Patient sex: M
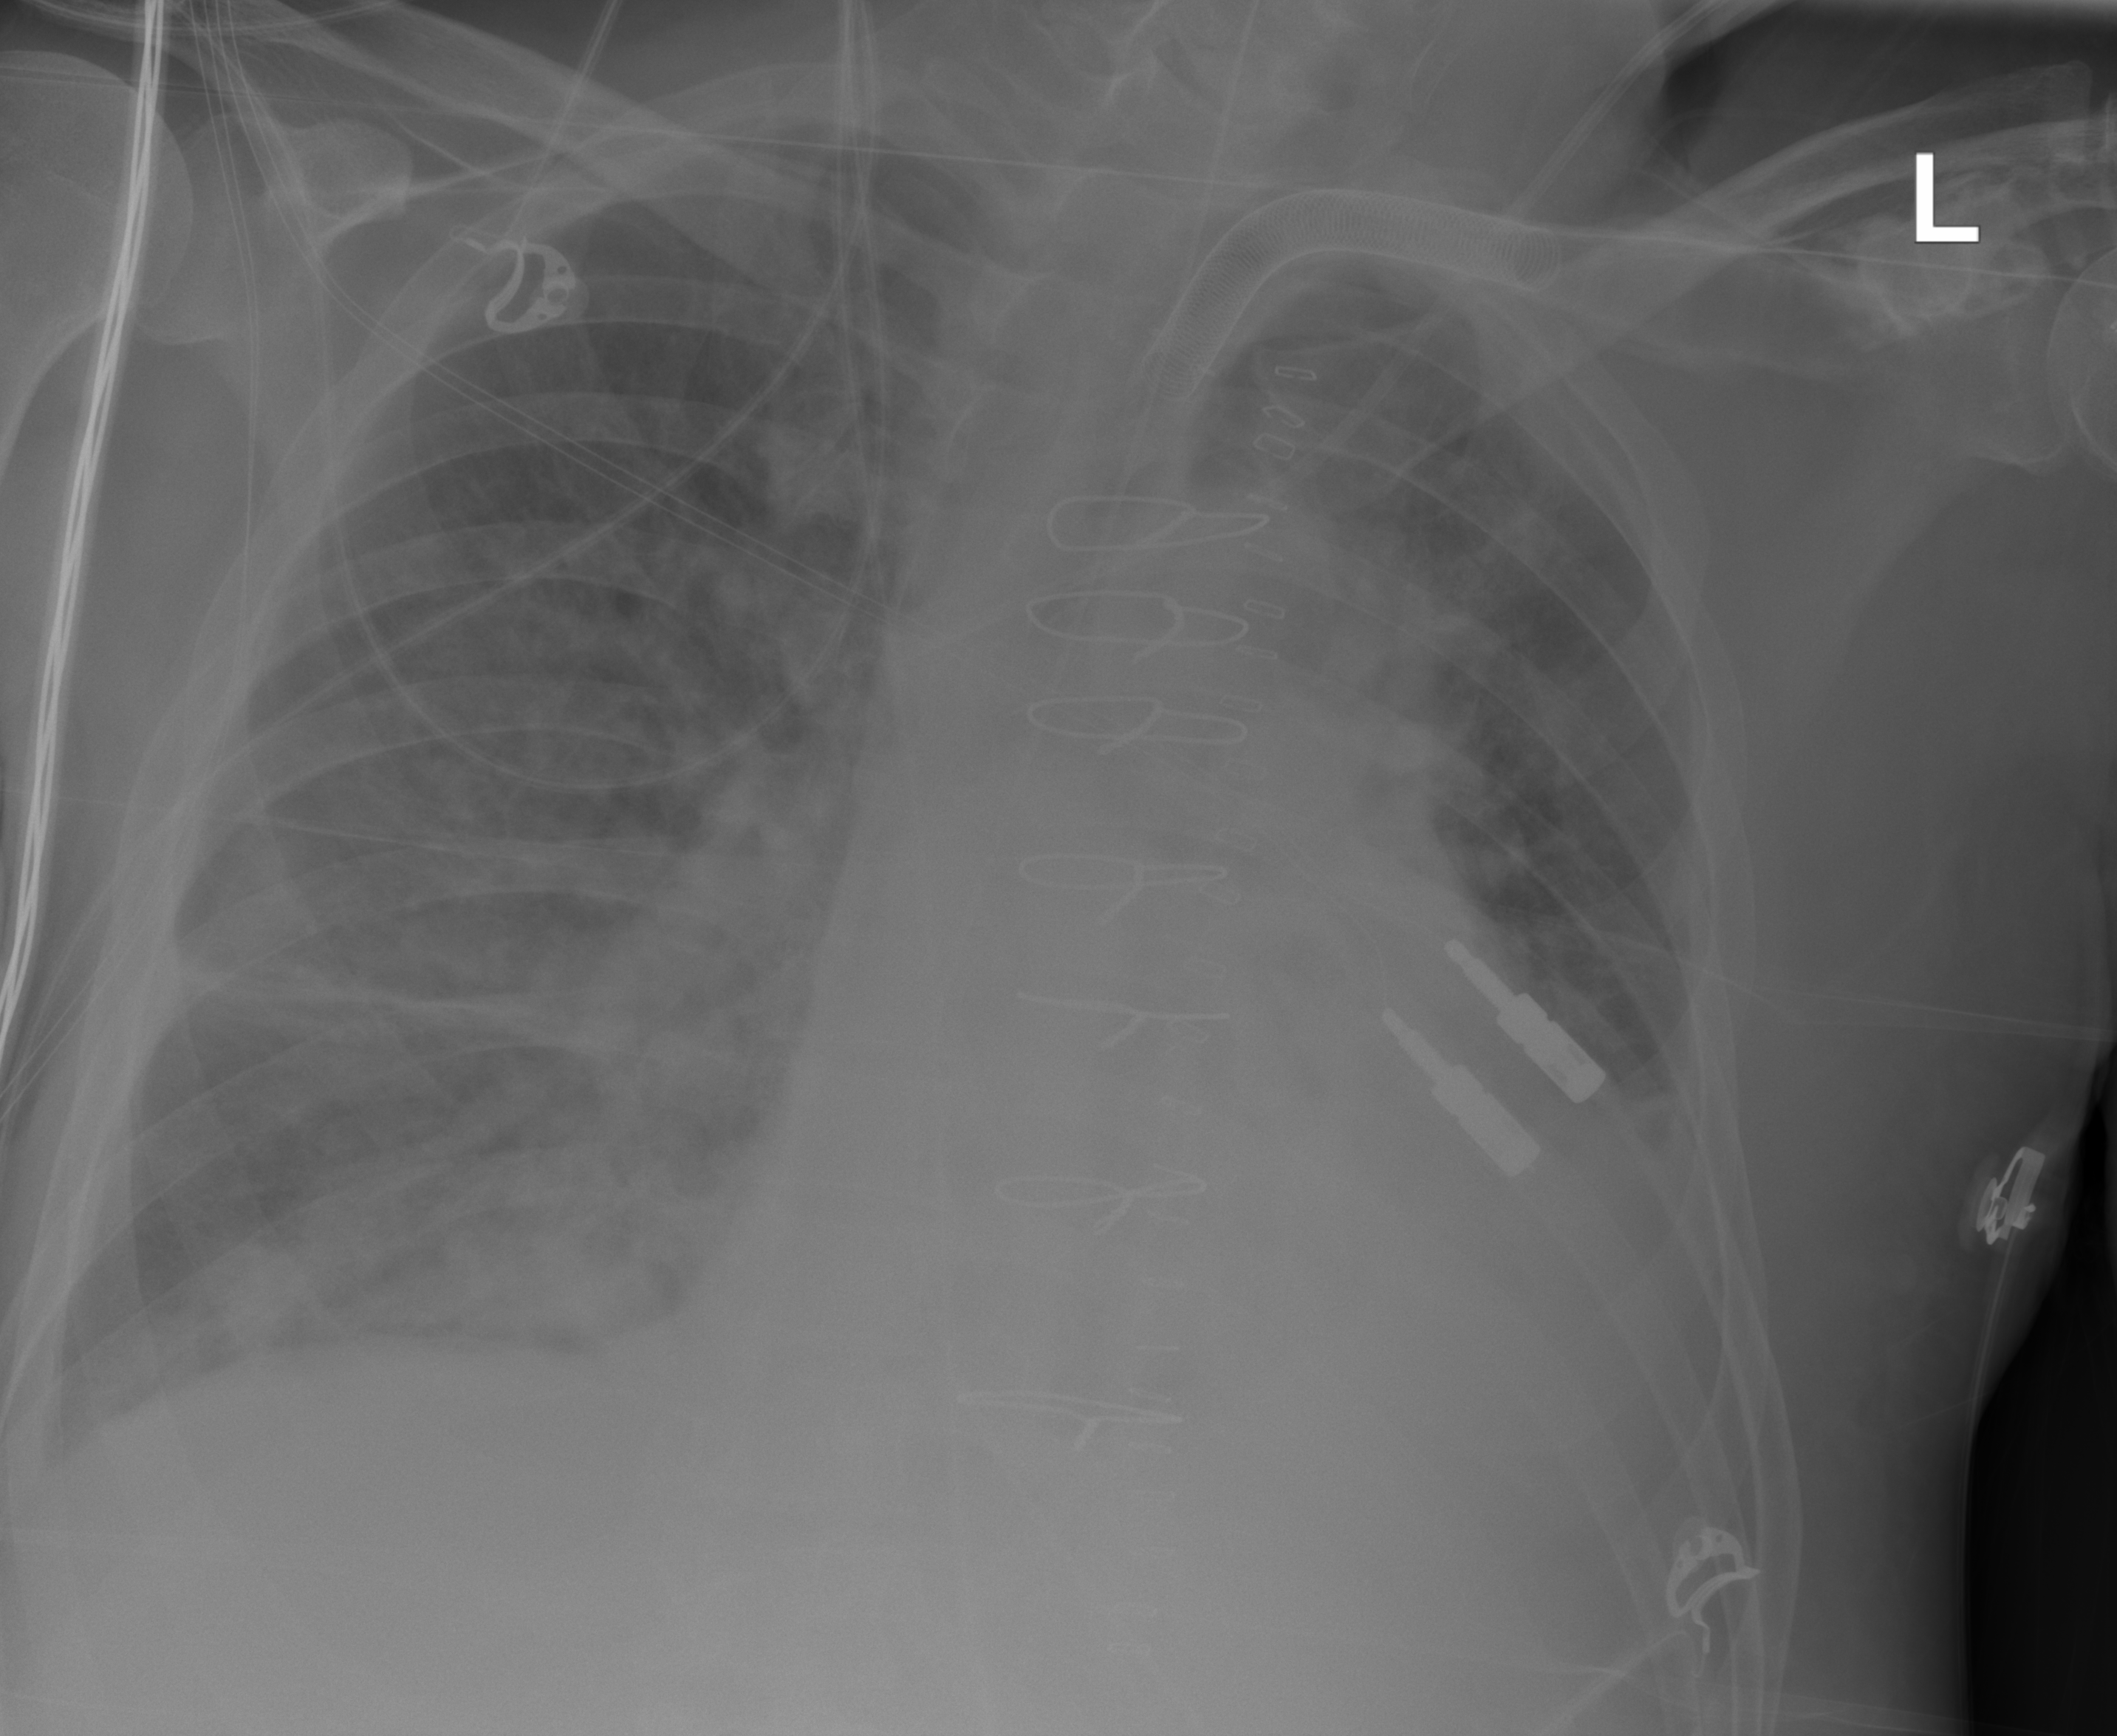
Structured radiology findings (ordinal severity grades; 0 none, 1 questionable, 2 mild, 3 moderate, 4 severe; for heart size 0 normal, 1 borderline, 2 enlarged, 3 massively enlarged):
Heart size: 2
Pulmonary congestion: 2
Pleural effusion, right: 0
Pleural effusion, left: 2
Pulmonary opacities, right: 2
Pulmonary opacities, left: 0
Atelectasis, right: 2
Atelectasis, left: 2